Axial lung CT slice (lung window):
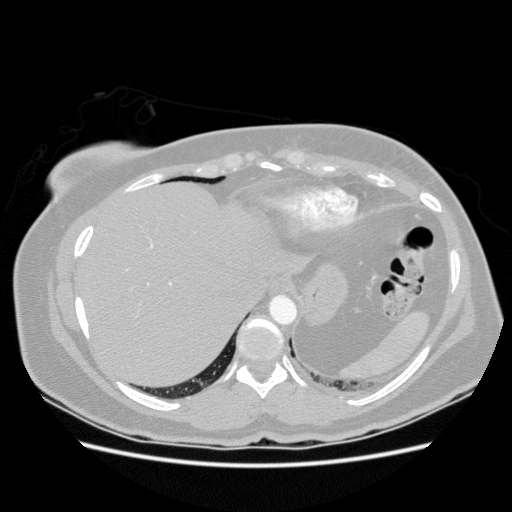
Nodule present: no